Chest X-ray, AP view. Patient: 52 years old, sex M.
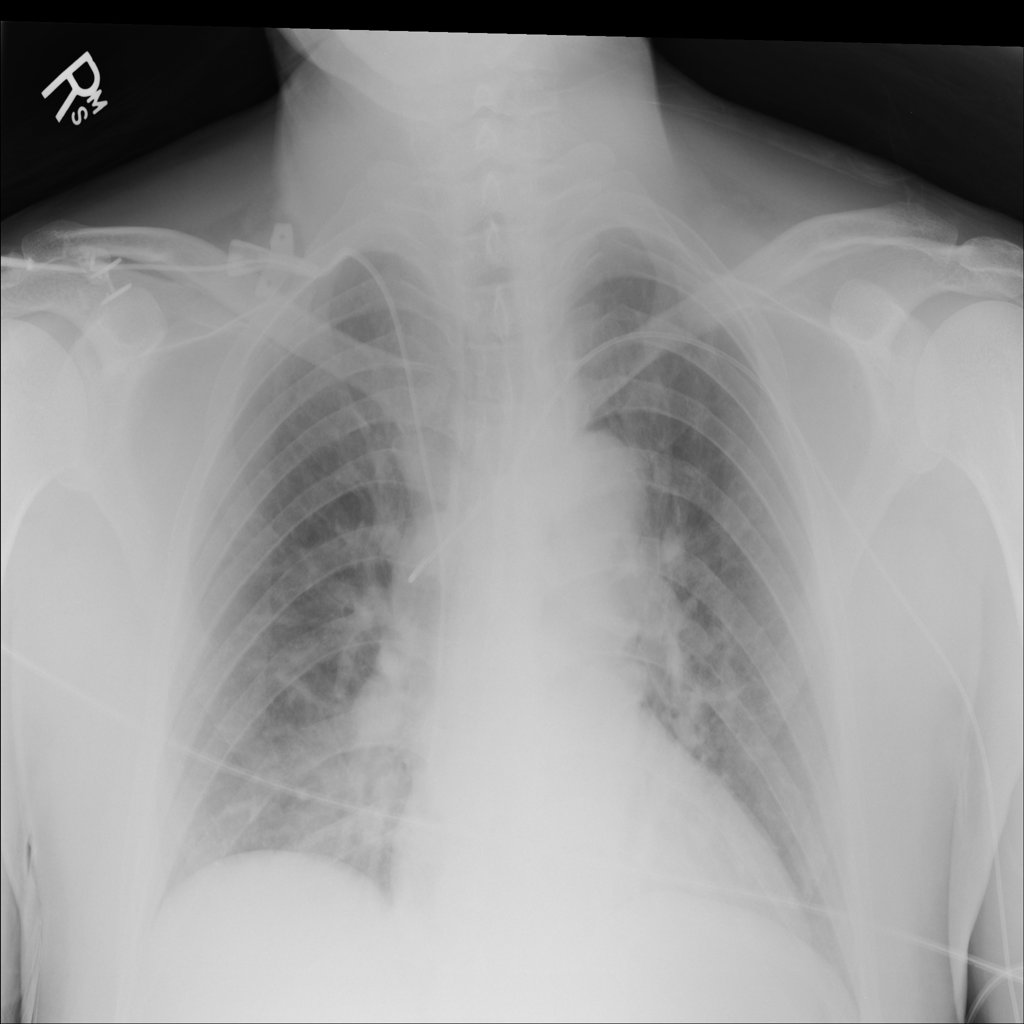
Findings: Atelectasis